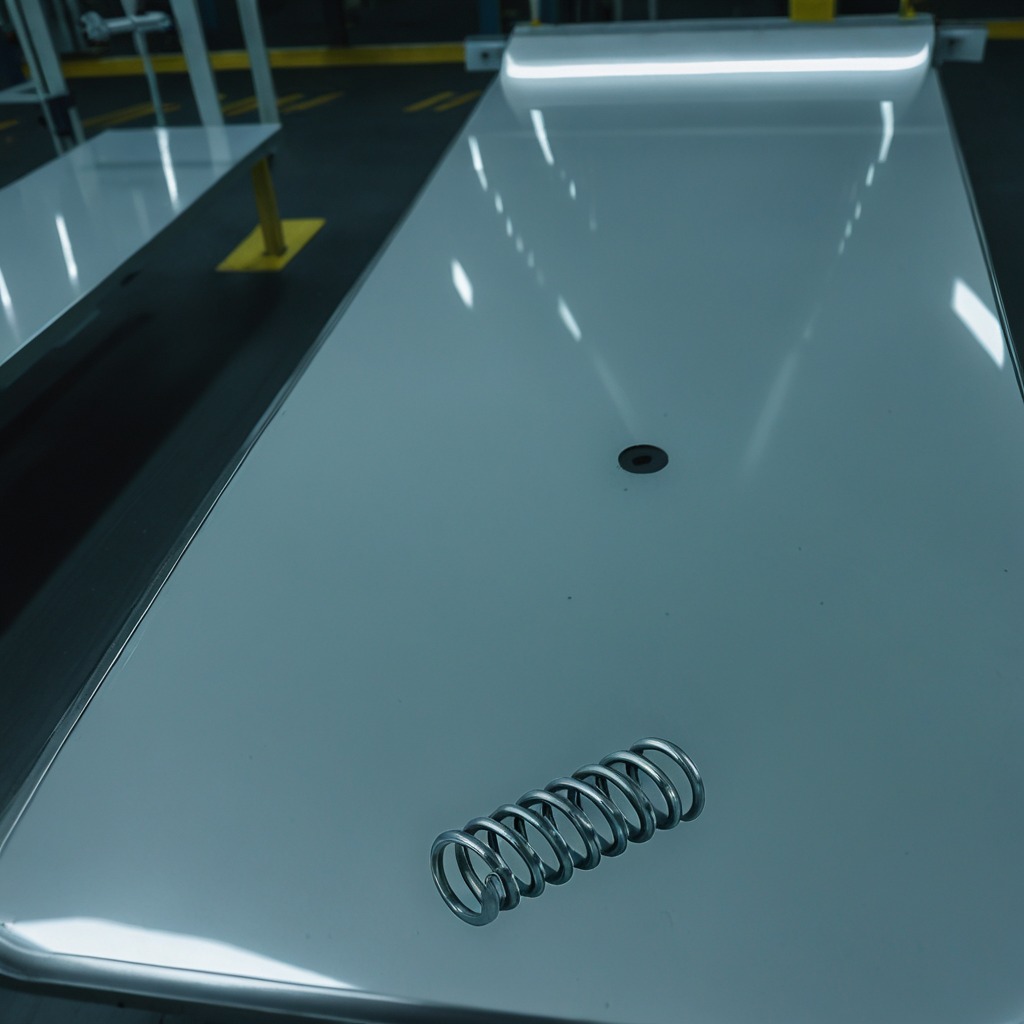
A coiled metal spring lies on the table.